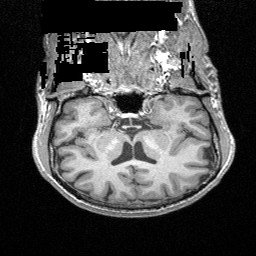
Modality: T1w
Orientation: sagittal